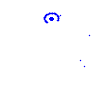
Particle: kaon